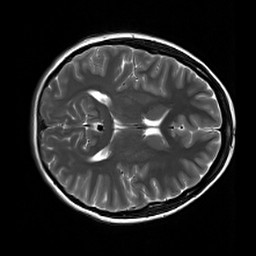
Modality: T2w
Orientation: axial
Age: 19
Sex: female
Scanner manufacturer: siemens
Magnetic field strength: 3 T
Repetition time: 7 s
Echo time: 0.09 s